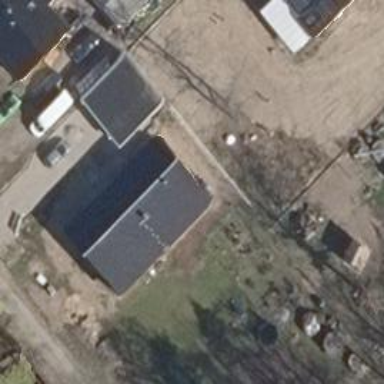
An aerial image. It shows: Part of building.